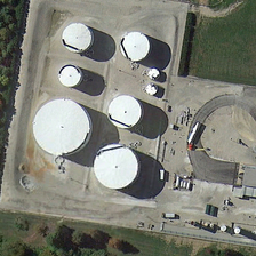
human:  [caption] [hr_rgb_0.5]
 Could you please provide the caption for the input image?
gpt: There are many green trees beside the tank.

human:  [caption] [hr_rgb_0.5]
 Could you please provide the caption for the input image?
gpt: There are many green trees beside the reservoir.

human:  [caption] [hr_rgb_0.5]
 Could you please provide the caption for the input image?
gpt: Many green trees are close to several reservoirs.

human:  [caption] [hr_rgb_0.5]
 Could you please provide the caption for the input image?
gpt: There are many green trees near several storage tanks.

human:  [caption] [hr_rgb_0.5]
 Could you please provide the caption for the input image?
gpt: There are many green trees near the reservoir.